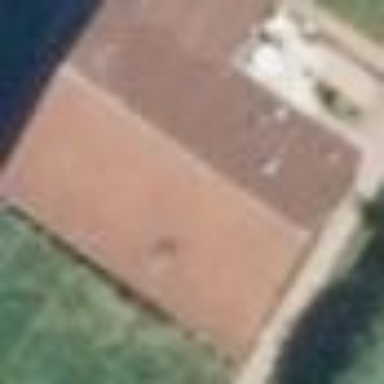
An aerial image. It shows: Gabled roof on residential building.